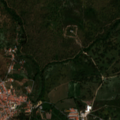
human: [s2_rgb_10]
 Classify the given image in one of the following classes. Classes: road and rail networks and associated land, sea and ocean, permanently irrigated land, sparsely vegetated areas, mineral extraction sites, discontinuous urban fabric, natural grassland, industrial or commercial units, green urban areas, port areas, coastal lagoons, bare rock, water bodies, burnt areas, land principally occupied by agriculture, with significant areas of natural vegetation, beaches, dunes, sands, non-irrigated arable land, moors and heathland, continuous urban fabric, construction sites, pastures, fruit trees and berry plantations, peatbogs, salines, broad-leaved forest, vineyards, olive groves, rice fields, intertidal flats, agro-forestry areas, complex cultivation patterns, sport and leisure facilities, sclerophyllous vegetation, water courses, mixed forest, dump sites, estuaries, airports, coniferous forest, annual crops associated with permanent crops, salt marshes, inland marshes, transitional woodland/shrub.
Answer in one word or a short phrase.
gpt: continuous urban fabric